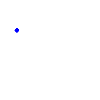
Particle: kaon